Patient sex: M
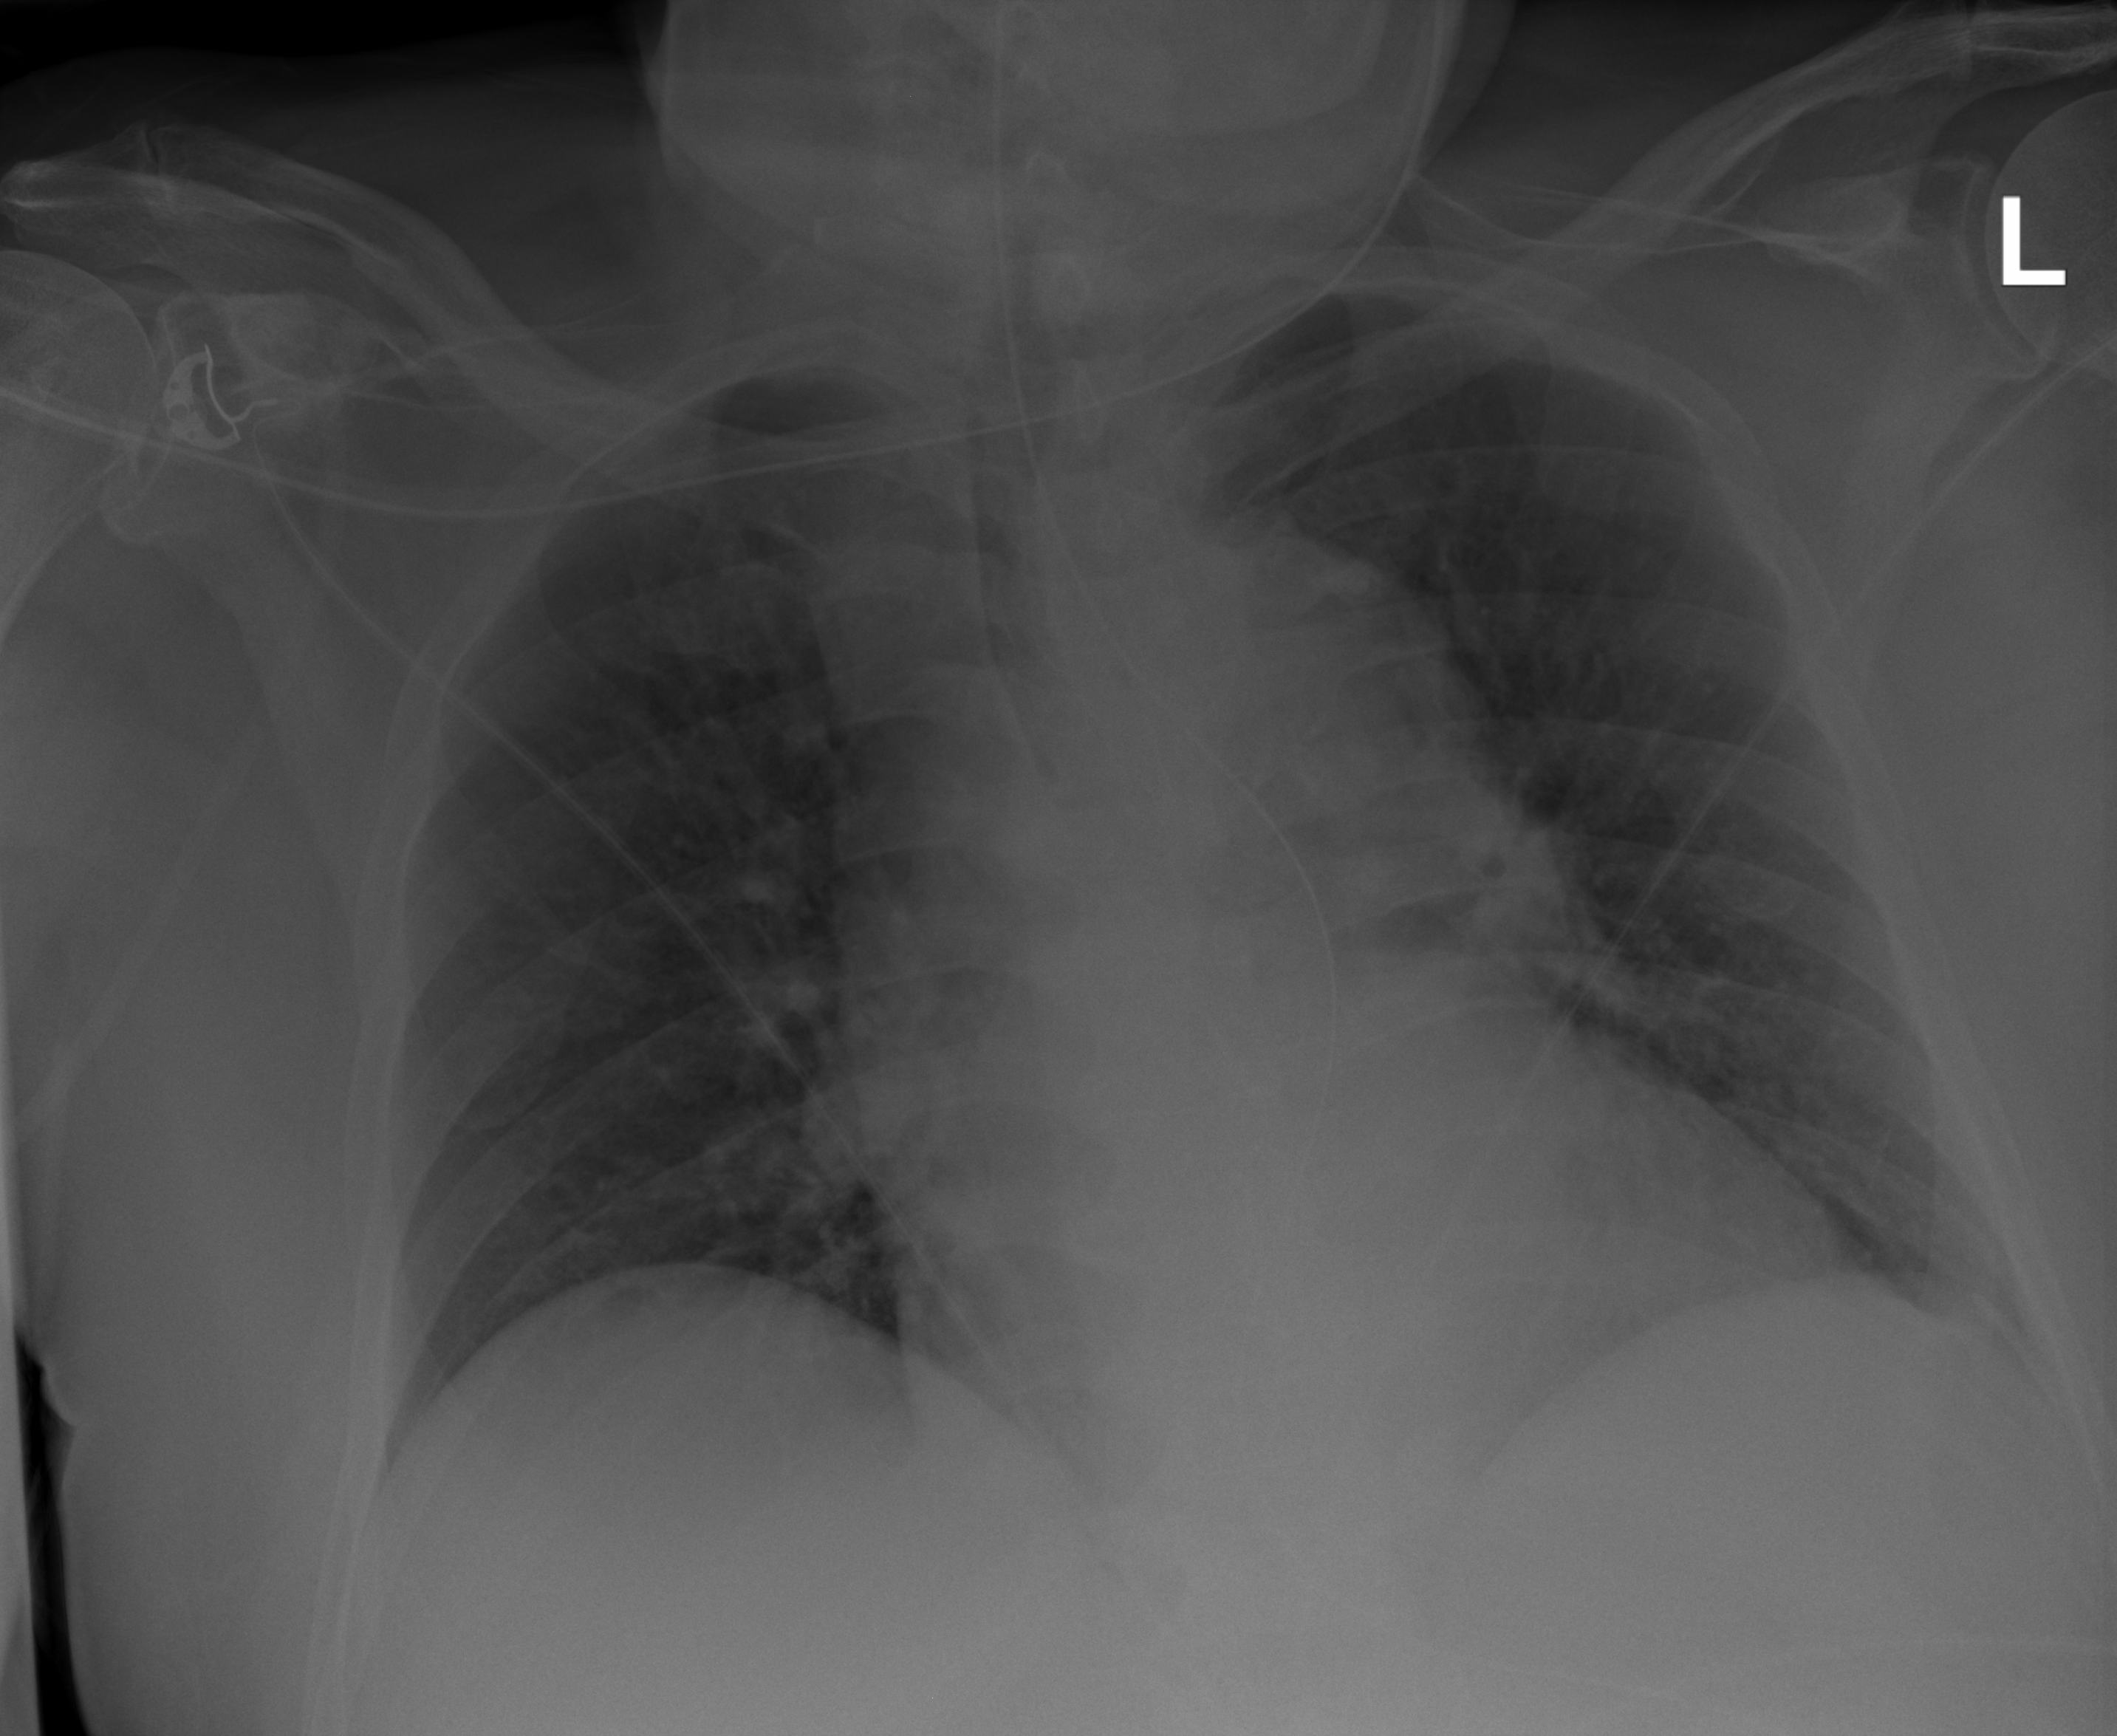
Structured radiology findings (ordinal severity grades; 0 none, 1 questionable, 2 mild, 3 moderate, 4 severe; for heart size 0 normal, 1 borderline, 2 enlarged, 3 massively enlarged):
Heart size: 2
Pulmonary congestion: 2
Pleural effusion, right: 2
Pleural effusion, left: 0
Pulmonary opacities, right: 2
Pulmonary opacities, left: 2
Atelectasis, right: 0
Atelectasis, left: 0